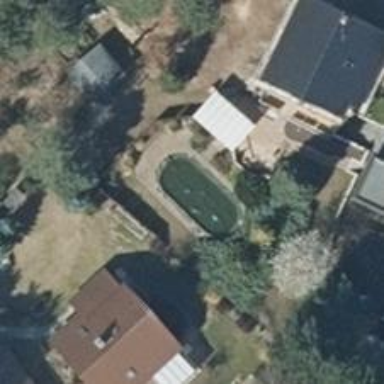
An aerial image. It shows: Swimming pool located in leisure land.